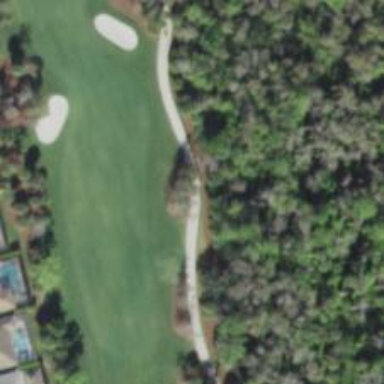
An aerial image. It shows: Service road designated as golf cart path.